Question: I have a Node-RED flow to upload an image and save it to a file. But the image gets corrupted on upload/save. I tested to change the file via file explorer and my server showed my image perfectly. So the problem is the upload section and when i download the uploaded picture my windows photos shows me that the "file type is probably not supported".

My flow:
'''
[{"id":"b561f39b.7a55c","type":"ui_upload","z":"85326e02.d8e2b","group":"e12d112e.2bd9c","title":"Hallenplan (PNG, 1280x600)","name":"","order":3,"width":0,"height":5,"chunk":"256","transfer":"binary","x":130,"y":380,"wires":[["7f8ff192.87745"]]},{"id":"7f8ff192.87745","type":"file","z":"85326e02.d8e2b","name":"","filename":"/tmp/hallenplan.png","appendNewline":false,"createDir":false,"overwriteFile":"true","encoding":"binary","x":550,"y":380,"wires":[[]]},{"id":"8f232064.9538","type":"http in","z":"85326e02.d8e2b","name":"","url":"/img/hallenplan.png","method":"get","upload":false,"swaggerDoc":"","x":170,"y":440,"wires":[["96426e36.186fb"]]},{"id":"96426e36.186fb","type":"file in","z":"85326e02.d8e2b","name":"","filename":"/tmp/hallenplan.png","format":"","x":400,"y":440,"wires":[["a62d44b7.b91498"]]},{"id":"751ec35b.adf85c","type":"http response","z":"85326e02.d8e2b","name":"","statusCode":"","headers":{},"x":770,"y":440,"wires":[]},{"id":"a62d44b7.b91498","type":"change","z":"85326e02.d8e2b","name":"Set Headers","rules":[{"t":"set","p":"headers","pt":"msg","to":"{}","tot":"json"},{"t":"set","p":"headers.content-type","pt":"msg","to":"image/png","tot":"str"}],"action":"","property":"","from":"","to":"","reg":false,"x":590,"y":440,"wires":[["751ec35b.adf85c"]]},{"id":"e12d112e.2bd9c","type":"ui_group","name":"Upload","tab":"acda14fc.fcb598","order":2,"disp":true,"width":"12","collapse":false},{"id":"acda14fc.fcb598","type":"ui_tab","name":"Timo_Burkhardt","icon":"dashboard","disabled":false,"hidden":false}]
'''
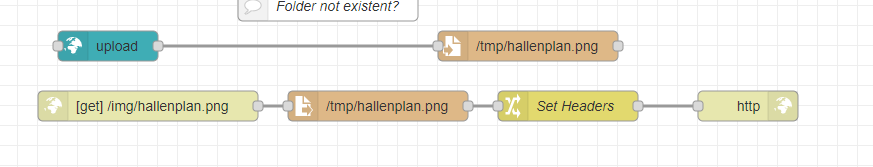
Answer: Here is a full flow for repeatedly uploading png images of any size (that fits in memory) to '/tmp/image.png'.
<URL>
How it works:
- - 'type''buffer''type''string'- -
The flow code:
'''
[{"id":"87b7f497.057208","type":"file","z":"8130dbcf.fc6768","name":"","filename":"/tmp/image.png","appendNewline":false,"createDir":false,"overwriteFile":"true","encoding":"setbymsg","x":640,"y":220,"wires":[[]]},{"id":"b4191d57.653ad8","type":"join","z":"8130dbcf.fc6768","name":"","mode":"auto","build":"string","property":"payload","propertyType":"msg","key":"topic","joiner":"\n","joinerType":"str","accumulate":"false","timeout":"","count":"","reduceRight":false,"x":470,"y":220,"wires":[["87b7f497.057208"]]},{"id":"584ef1f0.f312e8","type":"change","z":"8130dbcf.fc6768","name":"Set type=buffer","rules":[{"t":"set","p":"parts.type","pt":"msg","to":"buffer","tot":"str"}],"action":"","property":"","from":"","to":"","reg":false,"x":300,"y":220,"wires":[["b4191d57.653ad8"]]},{"id":"86a479d3.e5fd6","type":"ui_upload","z":"8130dbcf.fc6768","group":"ca0d541e.2985e","title":"upload2","name":"","order":1,"width":0,"height":5,"chunk":256,"transfer":"binary","x":130,"y":220,"wires":[["584ef1f0.f312e8"]]},{"id":"ca0d541e.2985e","type":"ui_group","name":"Konfiguration","tab":"b75d261a.ea0aa8","order":1,"disp":true,"width":"6","collapse":false},{"id":"b75d261a.ea0aa8","type":"ui_tab","name":"Floorplan","icon":"dashboard","disabled":false,"hidden":false}]
'''